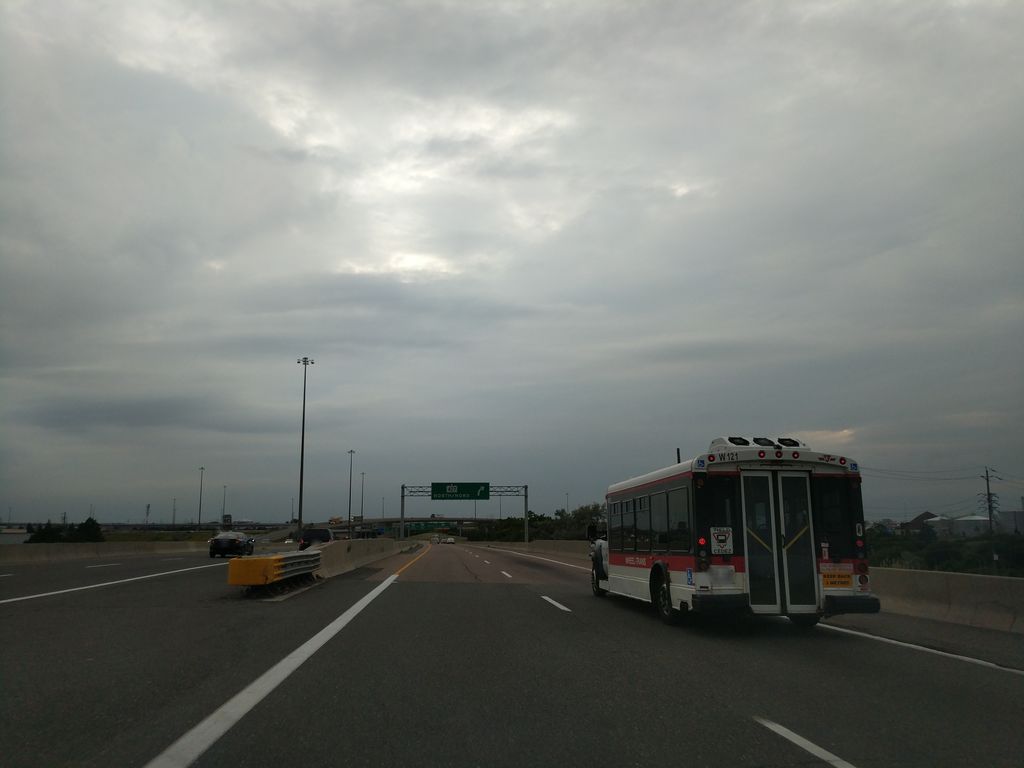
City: toronto